Aerial crown-view tile of a tropical tree (Barro Colorado Island, Panama), acquired 20240716:
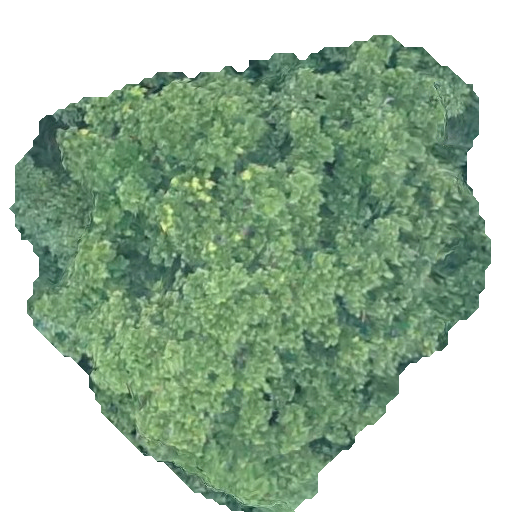
Species: Anacardium excelsum
GBIF accepted scientific name: Anacardium excelsum
Crown area: 251.237 m²